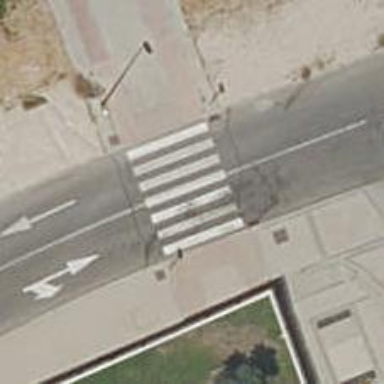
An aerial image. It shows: Uncontrolled zebra crossing.